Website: apple
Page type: payment
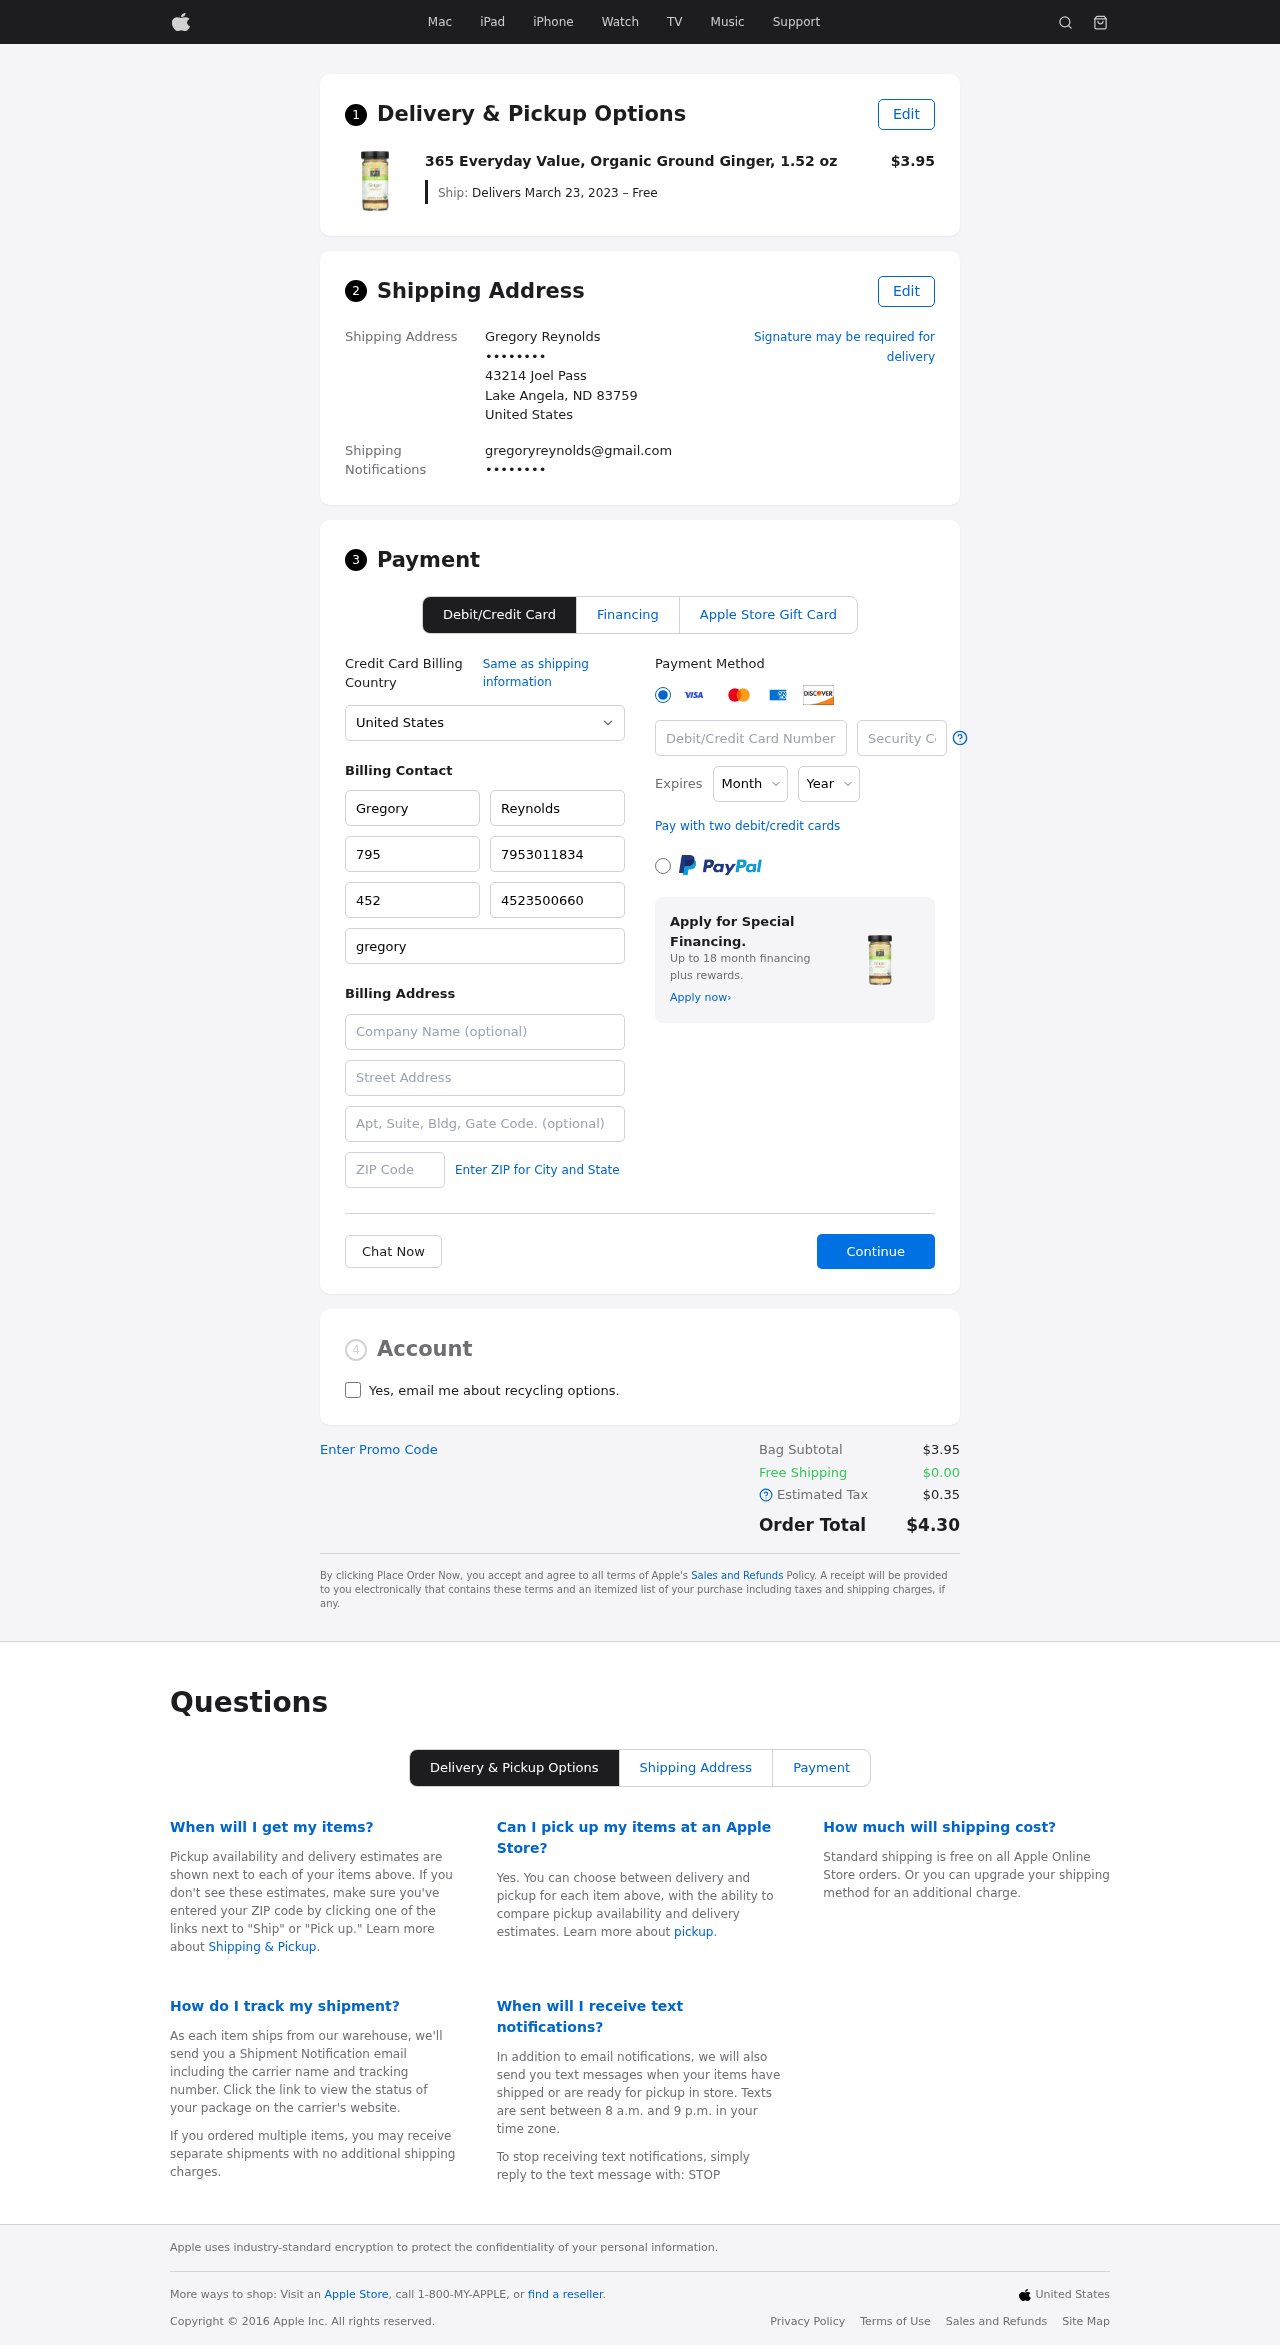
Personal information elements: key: PII_CARD_CVV
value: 356
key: PII_CARD_EXPIRY_MONTH
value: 06
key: PII_CARD_EXPIRY_YEAR
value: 26
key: PII_CARD_NUMBER
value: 4260 3185 5051 6242
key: PII_CITY_STATE_ZIP
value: Lake Angela, ND 83759
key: PII_COMPANY
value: Medina PLC
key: PII_COUNTRY
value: United States
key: PII_EMAIL
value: gregoryreynolds@gmail.com
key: PII_EMAIL2
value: gregoryreynolds@gmail.com
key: PII_FIRSTNAME
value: Gregory
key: PII_FULLNAME
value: Gregory Reynolds
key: PII_LASTNAME
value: Reynolds
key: PII_PHONE3
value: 7953011834
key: PII_PHONE_ALT
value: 4523500660
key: PII_PHONE_ALT_AREA
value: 452
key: PII_PHONE_AREA
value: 795
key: PII_SECURITY_CODE
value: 289
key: PII_STREET
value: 43214 Joel Pass
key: PII_PHONE
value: ••••••••
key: PII_PHONE2
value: ••••••••
Product elements: key: PRODUCT1_NAME
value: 365 Everyday Value, Organic Ground Ginger, 1.52 oz
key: PRODUCT1_PRICE
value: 3.95
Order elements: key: ORDER_DELIVERY_DATE
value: Delivers March 23, 2023 – Free
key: ORDER_SUBTOTAL
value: $3.95
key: ORDER_SHIPPING_COST
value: $0.00
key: ORDER_TAX
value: $0.35
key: ORDER_TOTAL
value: $4.30